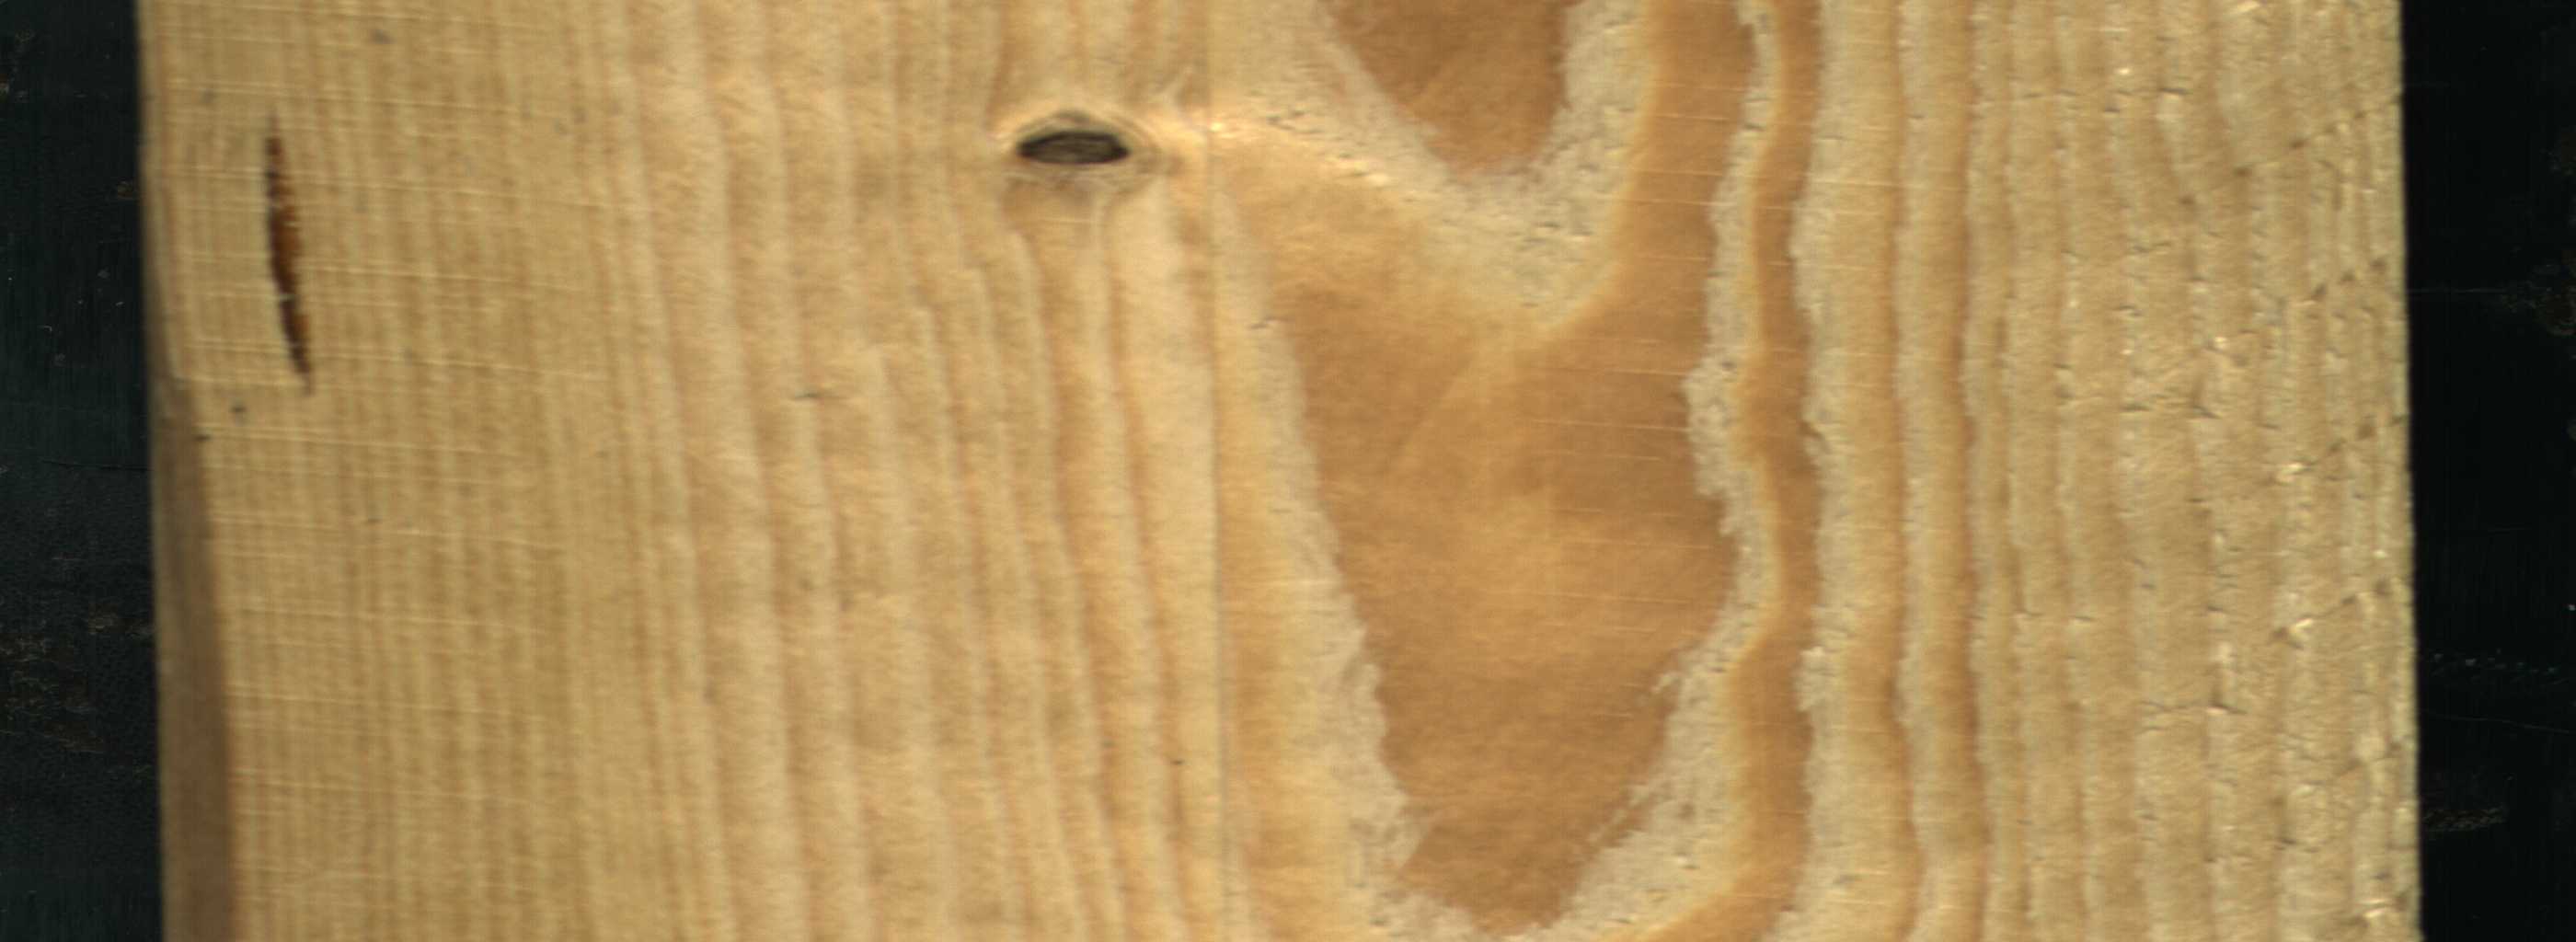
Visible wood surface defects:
resin
Dead_Knot